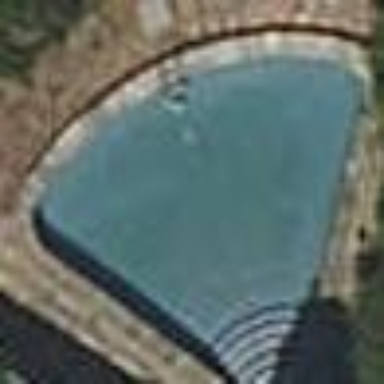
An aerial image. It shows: Swimming pool located in leisure land.